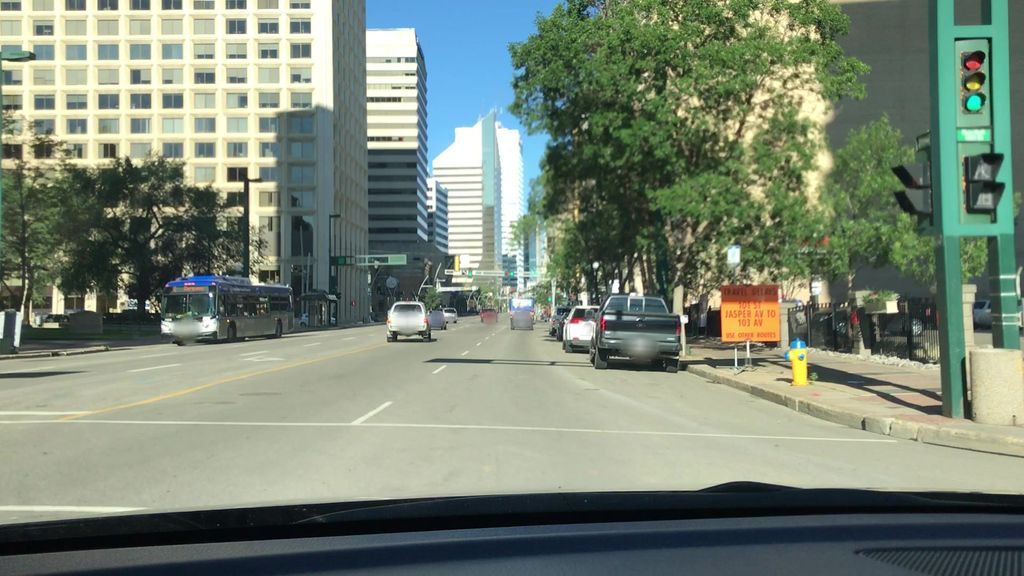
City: edmonton